Question: I want to bind a List to CheckBox and get the selected values. I need to display two such Checkbox tables and have to retrieve both the IDs.
Below is my ViewModel
'''
public partial class ViewModel_Role_Security
{
public List<Roles> oRoleMaster { get; set; }
public List<Securities> oSecurityMaster { get; set; }
}
'''
All these three have these two values
1. ID
2. Name (In this case for Role - ID, RoleName | for Securities - ID, SecurityName ...)
//add 3rd property of type bool isselected in order to work eith checkboxes only then you will get it posted back
These have any values
By using this ViewModel I'm binding these items using the below method...
'''
public ActionResult AddingRoleSecurity()
{
ListRoles = new List<Roles>();
ListSecurities = new List<Securities>(); //And then populate them with data ...
var model = new ViewModel_Role_Security();
model.oRoleMaster = ListRoles;
model.oSecurityMaster = ListSecurities;
return View(model);
}
'''
My corresponding cshtml file is..
'''
@model KnackWFM.BusinessEntities.ViewModel_Role_Security
@using (Html.BeginForm())
{
<div class="contentsecurity">
<div class="User_role">
<p class="Security_role">User Role</p>
@for (int i = 0; i < Model.oRoleMaster.Count; i++)
{
<input id="@Model.oRoleMaster[i].RoleID" name="@Model.oRoleMaster[i].RoleName" type="checkbox" value="@(Model.oRoleMaster[i].RoleName)" />
<label for="@Model.oRoleMaster[i].RoleID">@Model.oRoleMaster[i].RoleName</label>
<br />
@Html.CheckBoxFor(Model.oRoleMaster[i].RoleID.selec)
}
</div>
<div class="User_Page">
<p class="Security_role">Role Security</p>
@for (int i = 0; i < Model.oSecurityMaster.Count; i++)
{
<input id="@Model.oSecurityMaster[i].SecurityID" name="@Model.oSecurityMaster[i].SecurityName" type="checkbox" value="@(Model.oSecurityMaster[i].SecurityName)" />
<label for="@Model.oSecurityMaster[i].SecurityID">@Model.oSecurityMaster[i].SecurityName</label>
<br />
}
</div>
<div class="bottombuttonsecurity">
<button type="submit" id="btnSave" name="Command" value="Save" style="background-color: #3d3c4c;border-radius: 8px;color: white;padding: 5px;border: 1px solid #3d3c4c;">Save</button>
</div>
</div>
}
'''
For which I get the following output,

I would want to get the checked values as a model.
I have a HttpPost method like this, but it returns null values.
'''
[HttpPost]
public ActionResult AddingRoleSecurity(ViewModel_Role_Security model)
{
return View();
}
'''
Please let me know how do I get the checked in values in the model?
Thank you very much!
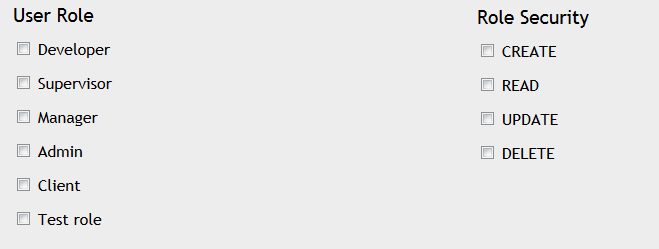
Answer: Just to flesh out my comment above...
For a checkboxList - the viewmodel should include both an identifier property, and boolean selected property. If it doesn't already then either extend or create a new ViewModel class to fulfil this purpose - map your existing model to this specific viewmodel.
i.e. - Your Model Class(es)
'''
public class UserRole
{
public int RoleID {get; set;}
public string RoleName {get; set;}
public bool Selected {get; set;}
}
public class UserSecurity
{
public int SecurityID {get; set;}
public string SecurityName {get; set;}
public bool Selected {get; set;}
}
public class UserRoleAndSecurityModel
{
public List<UserRole> RoleMaster {get; set;}
public List<UserSecurity> SecurityMaster {get; set;}
}
'''
Your View:
Note that in addition to the checkboxes 'Html.HiddenFor()'has been included for each of the UserRole/UserSecurity ID properties, which allows MVC to bind the ID properties after postback.
'''
@model UserRoleAndSecurityModel
@using (Html.BeginForm())
{
<div class="contentsecurity">
<div class="User_role">
<p class="Security_role">User Role</p>
@for (int i = 0; i < Model.RoleMaster.Count; i++)
{
@Html.CheckBoxFor(m => m.RoleMaster[i].Selected)
@Html.HiddenFor(m => m.RoleMaster[i].RoleId)
@Html.LabelFor(m => m.RoleMaster[i].Selected,
Model.RoleMaster[i].RoleName)
<br />
}
</div>
<div class="User_Page">
<p class="Security_role">Role Security</p>
@for (int i = 0; i < Model.SecurityMaster.Count; i++)
{
@Html.CheckBoxFor(m => m.SecurityMaster[i].Selected)
@Html.HiddenFor(m => m.SecurityMaster[i].SecurityId)
@Html.LabelFor(m => m.SecurityMaster[i].Selected,
Model.SecurityMaster[i].SecurityName)
<br />
}
</div>
<div class="bottombuttonsecurity">
<button type="submit" id="btnSave" name="Command" value="Save" style="background-color: #3d3c4c;border-radius: 8px;color: white;padding: 5px;border: 1px solid #3d3c4c;">Save</button>
</div>
</div>
'''
and your controller should now use the new model above too!